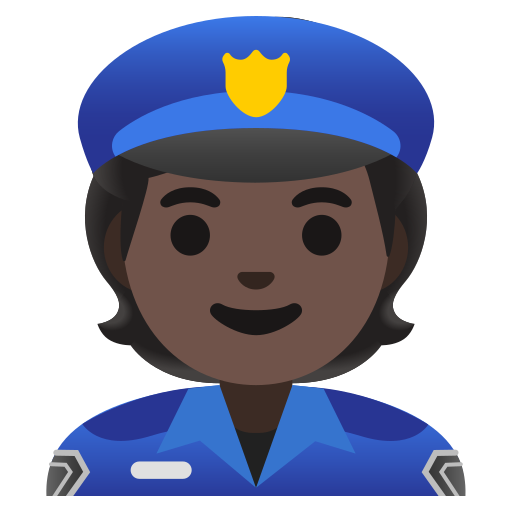
Emoji: 👮🏿